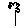
Label: flower